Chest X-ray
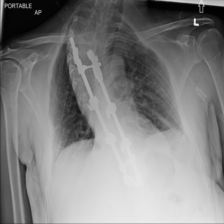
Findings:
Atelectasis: negative
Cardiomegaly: negative
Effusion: negative
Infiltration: negative
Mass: negative
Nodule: negative
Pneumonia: negative
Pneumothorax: negative
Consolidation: negative
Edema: negative
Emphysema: negative
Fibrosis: negative
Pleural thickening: negative
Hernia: negative